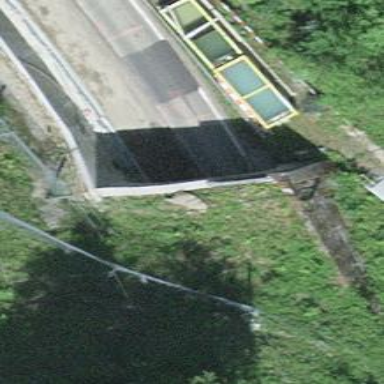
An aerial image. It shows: Secondary road passing through tunnel with asphalt surface.